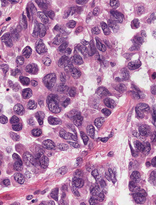
Tumor epithelial tissue: yes
Tumor-associated stroma tissue: no
Normal tissue: no